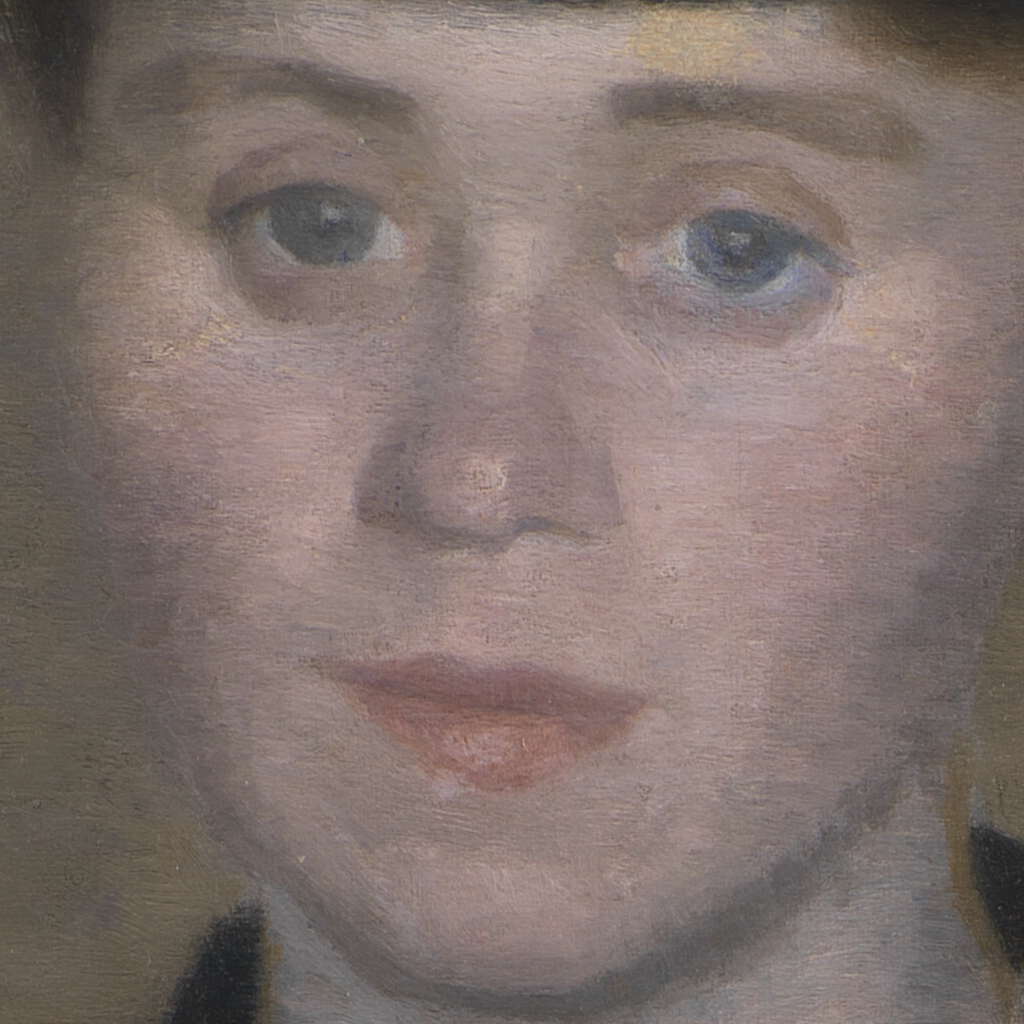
portrait painting, close up, bright diffused light, woman facing viewer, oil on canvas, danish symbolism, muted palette